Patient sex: F
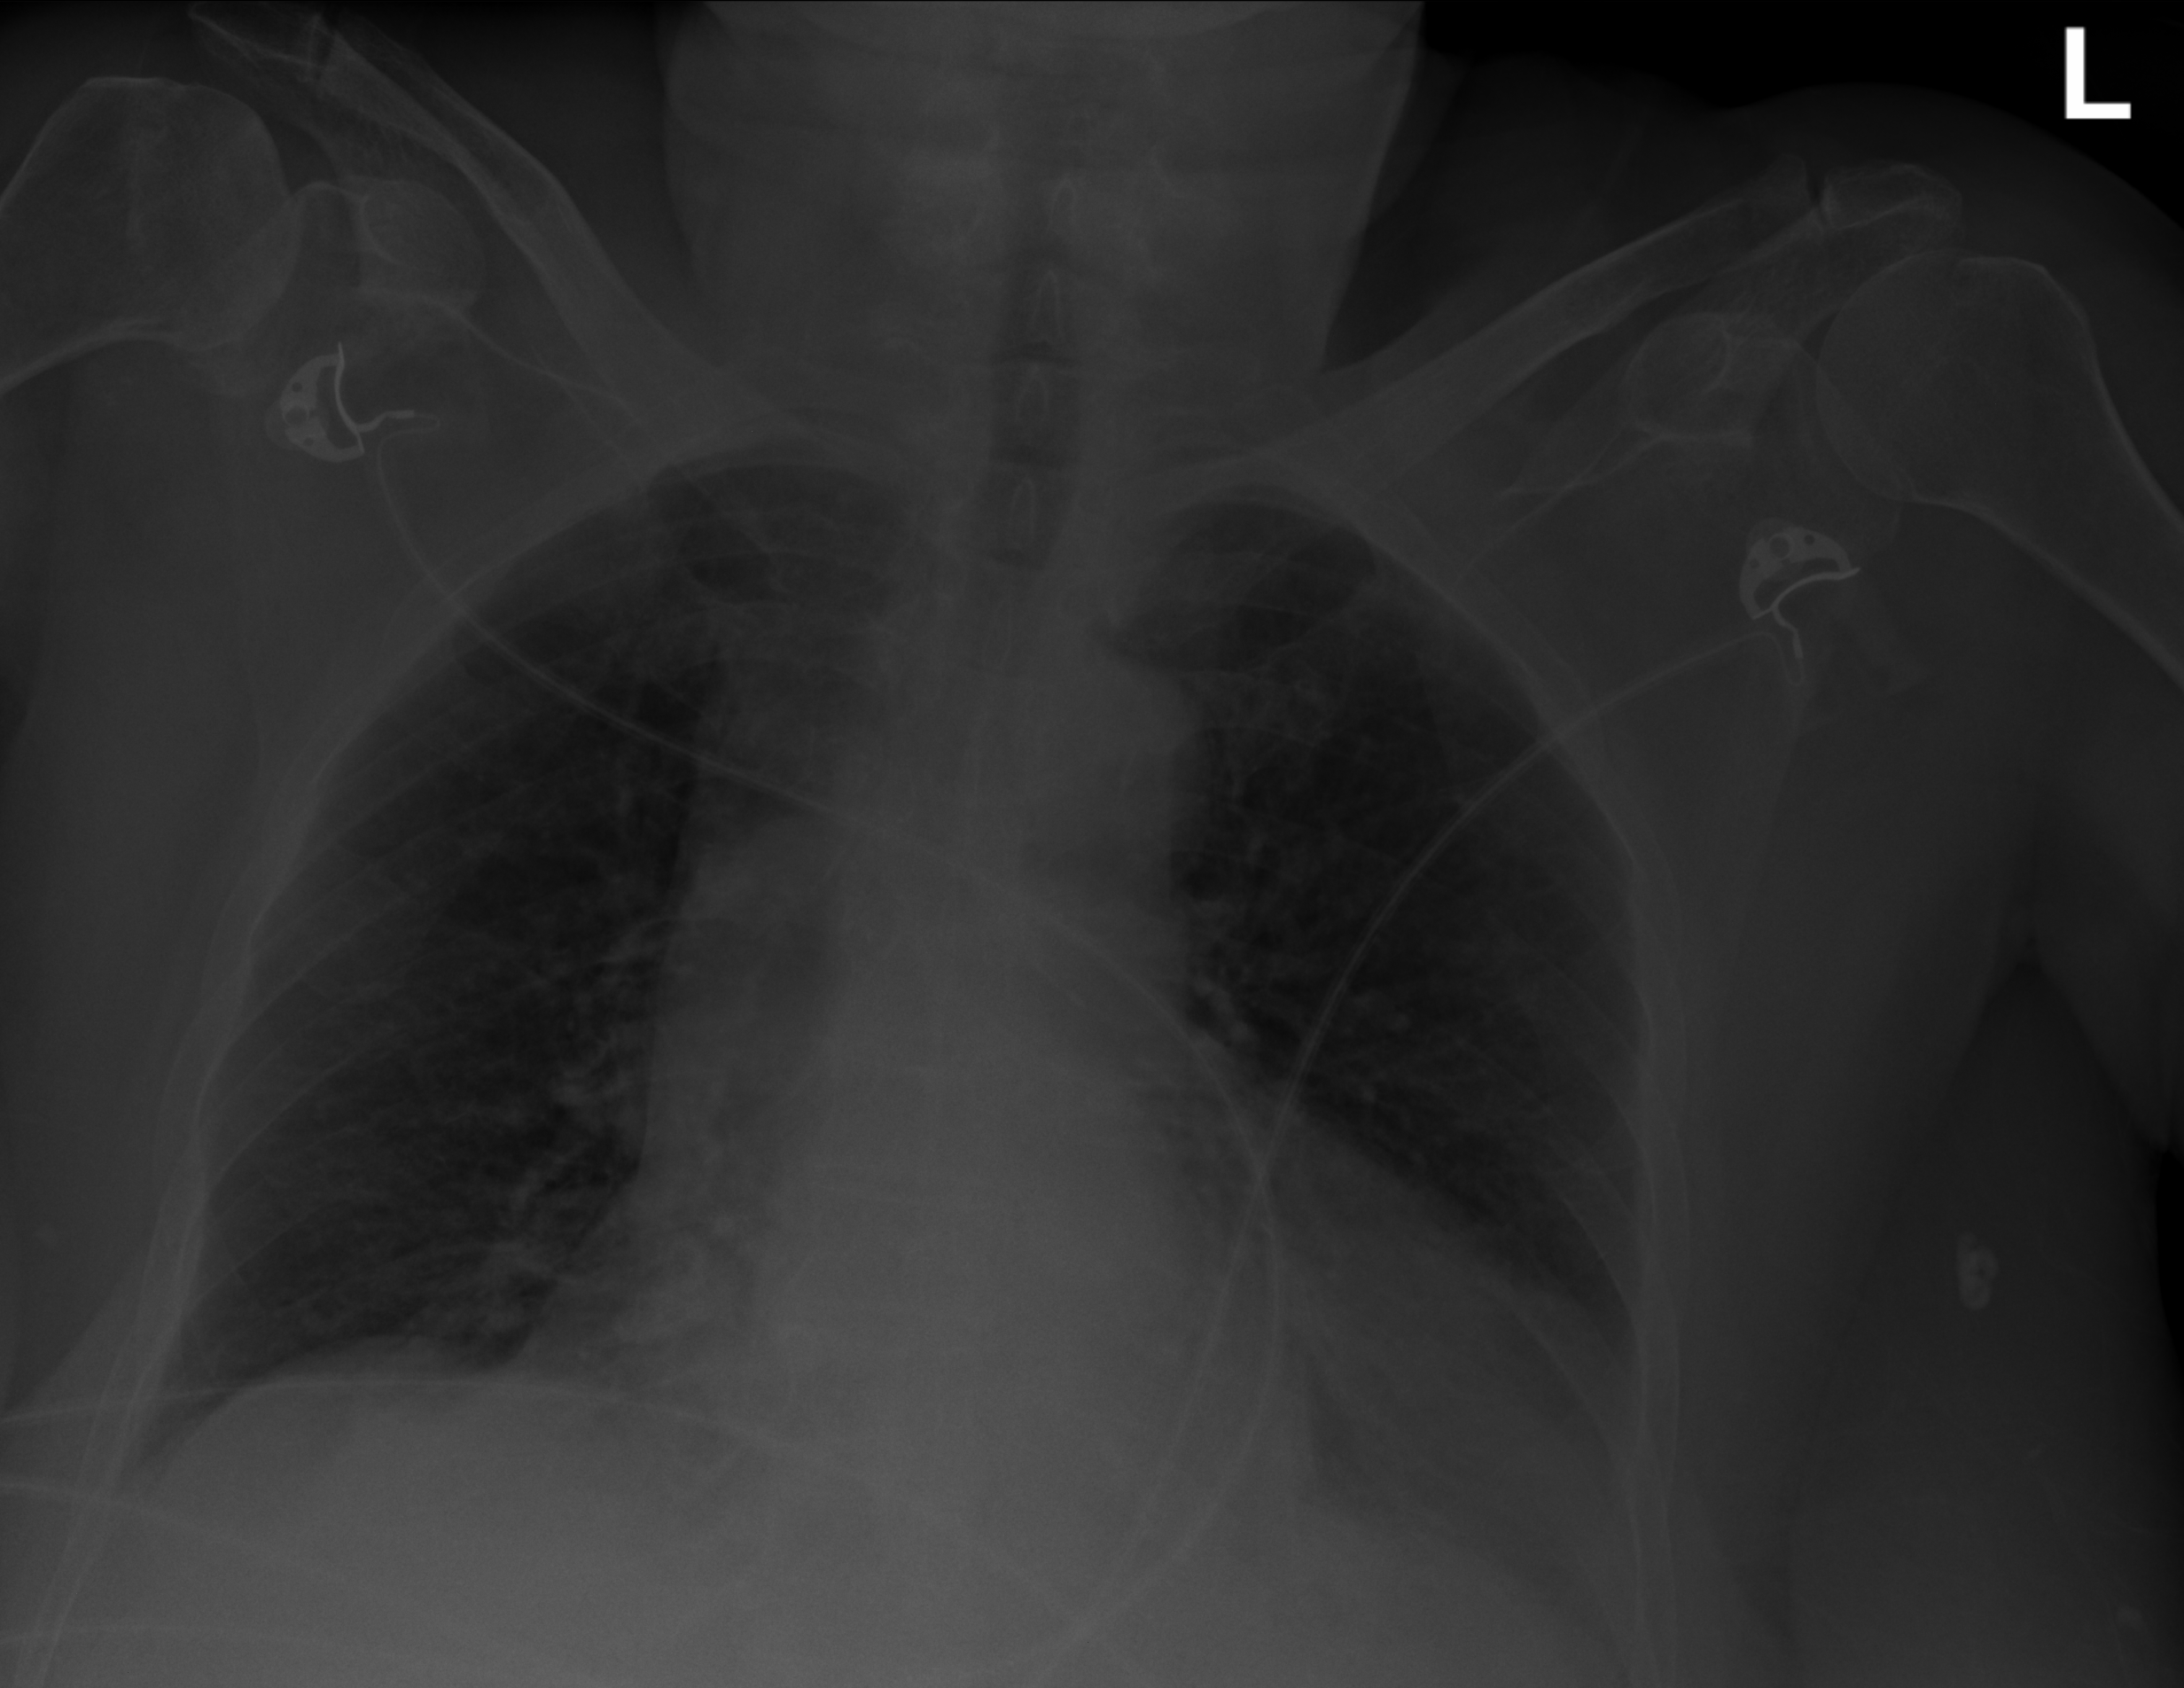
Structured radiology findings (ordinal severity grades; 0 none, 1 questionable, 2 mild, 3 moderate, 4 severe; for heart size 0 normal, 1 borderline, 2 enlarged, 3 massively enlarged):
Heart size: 2
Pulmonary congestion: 0
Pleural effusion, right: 0
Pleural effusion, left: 1
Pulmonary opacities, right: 0
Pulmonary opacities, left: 0
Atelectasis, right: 0
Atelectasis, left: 0